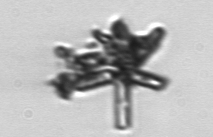
Label: Thalassionema